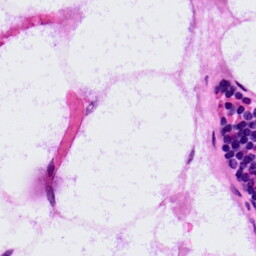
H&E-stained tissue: LymphNode